Question: Please check <URL> app:
Screenshot from that app is shown below:

Can you please let me know how to add an image on touch and have each image animated?
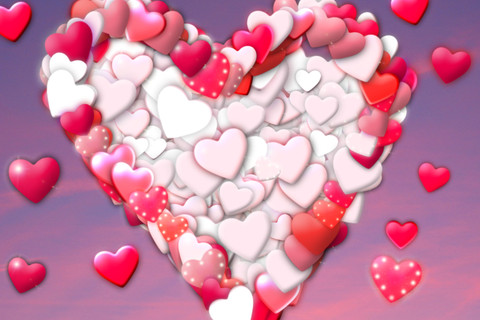
Answer: In , you can use a sequence of images. First you will need to add a new category method:
## Category
'''
@interface UIImage (WrightsCS)
+(UIImage*)animatedImageWithImages:(NSArray*)images duration:(NSTimeInterval)duration;
@end
'''
## Example
'''
+(UIImage*)loadingImage
{
NSArray *animationFrames = [NSArray arrayWithObjects:
[UIImage imageNamed:@"downloading01.png"],
[UIImage imageNamed:@"downloading02.png"],
[UIImage imageNamed:@"downloading03.png"],
[UIImage imageNamed:@"downloading04.png"],
[UIImage imageNamed:@"downloading05.png"],
[UIImage imageNamed:@"downloading06.png"],
[UIImage imageNamed:@"downloading07.png"],
[UIImage imageNamed:@"downloading08.png"],
[UIImage imageNamed:@"downloading09.png"],
[UIImage imageNamed:@"downloading10.png"],
[UIImage imageNamed:@"downloading11.png"],
[UIImage imageNamed:@"downloading12.png"],
[UIImage imageNamed:@"downloading13.png"],
[UIImage imageNamed:@"downloading14.png"],
[UIImage imageNamed:@"downloading15.png"],
[UIImage imageNamed:@"downloading16.png"],
nil];
return [UIImage animatedImageWithImages:animationFrames duration:1.0f];
}
'''